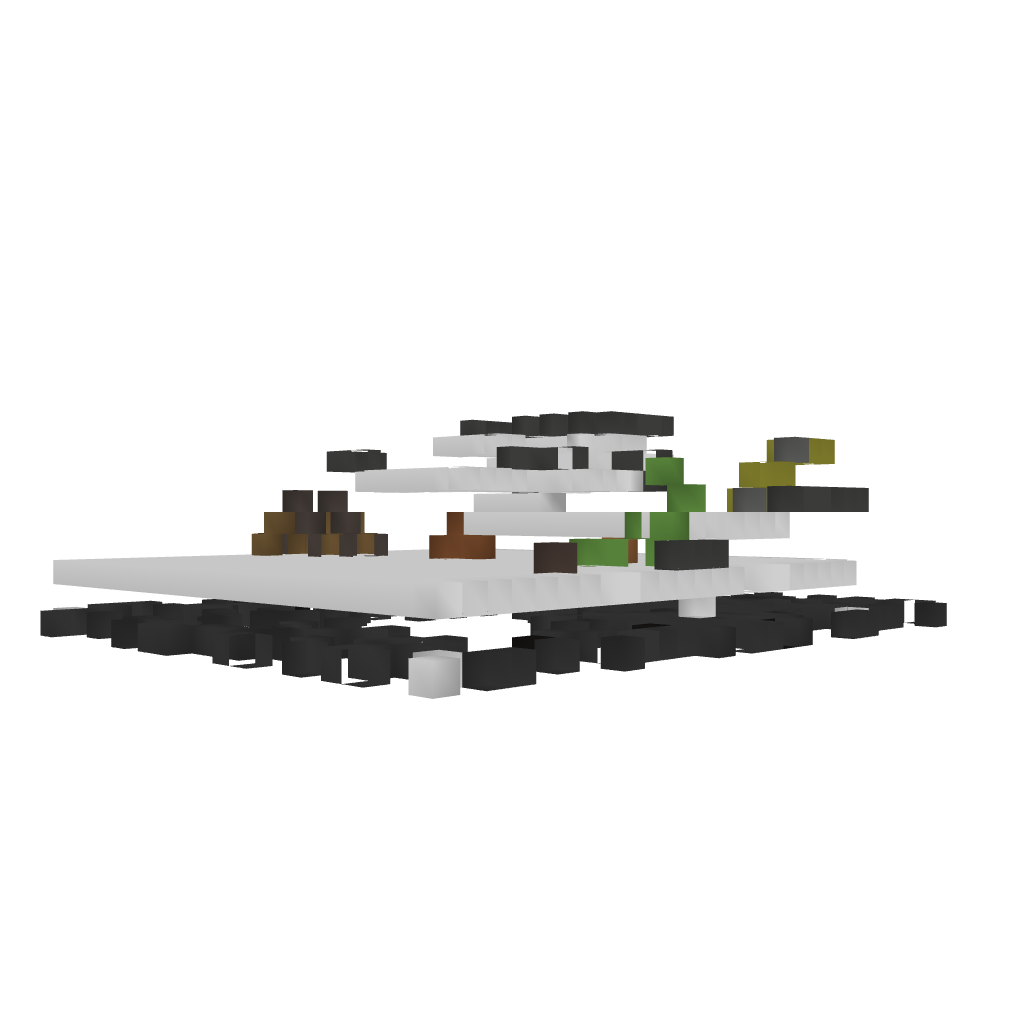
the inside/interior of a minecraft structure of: Nightlife Arena